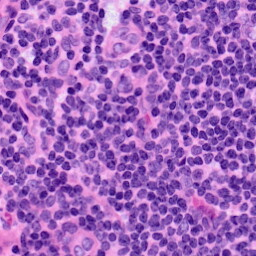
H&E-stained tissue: LymphNode